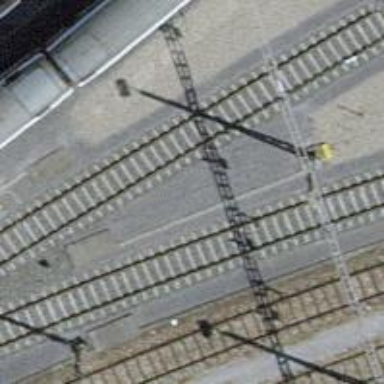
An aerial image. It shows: Rail yard with electrified contact lines for the railway.